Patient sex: M
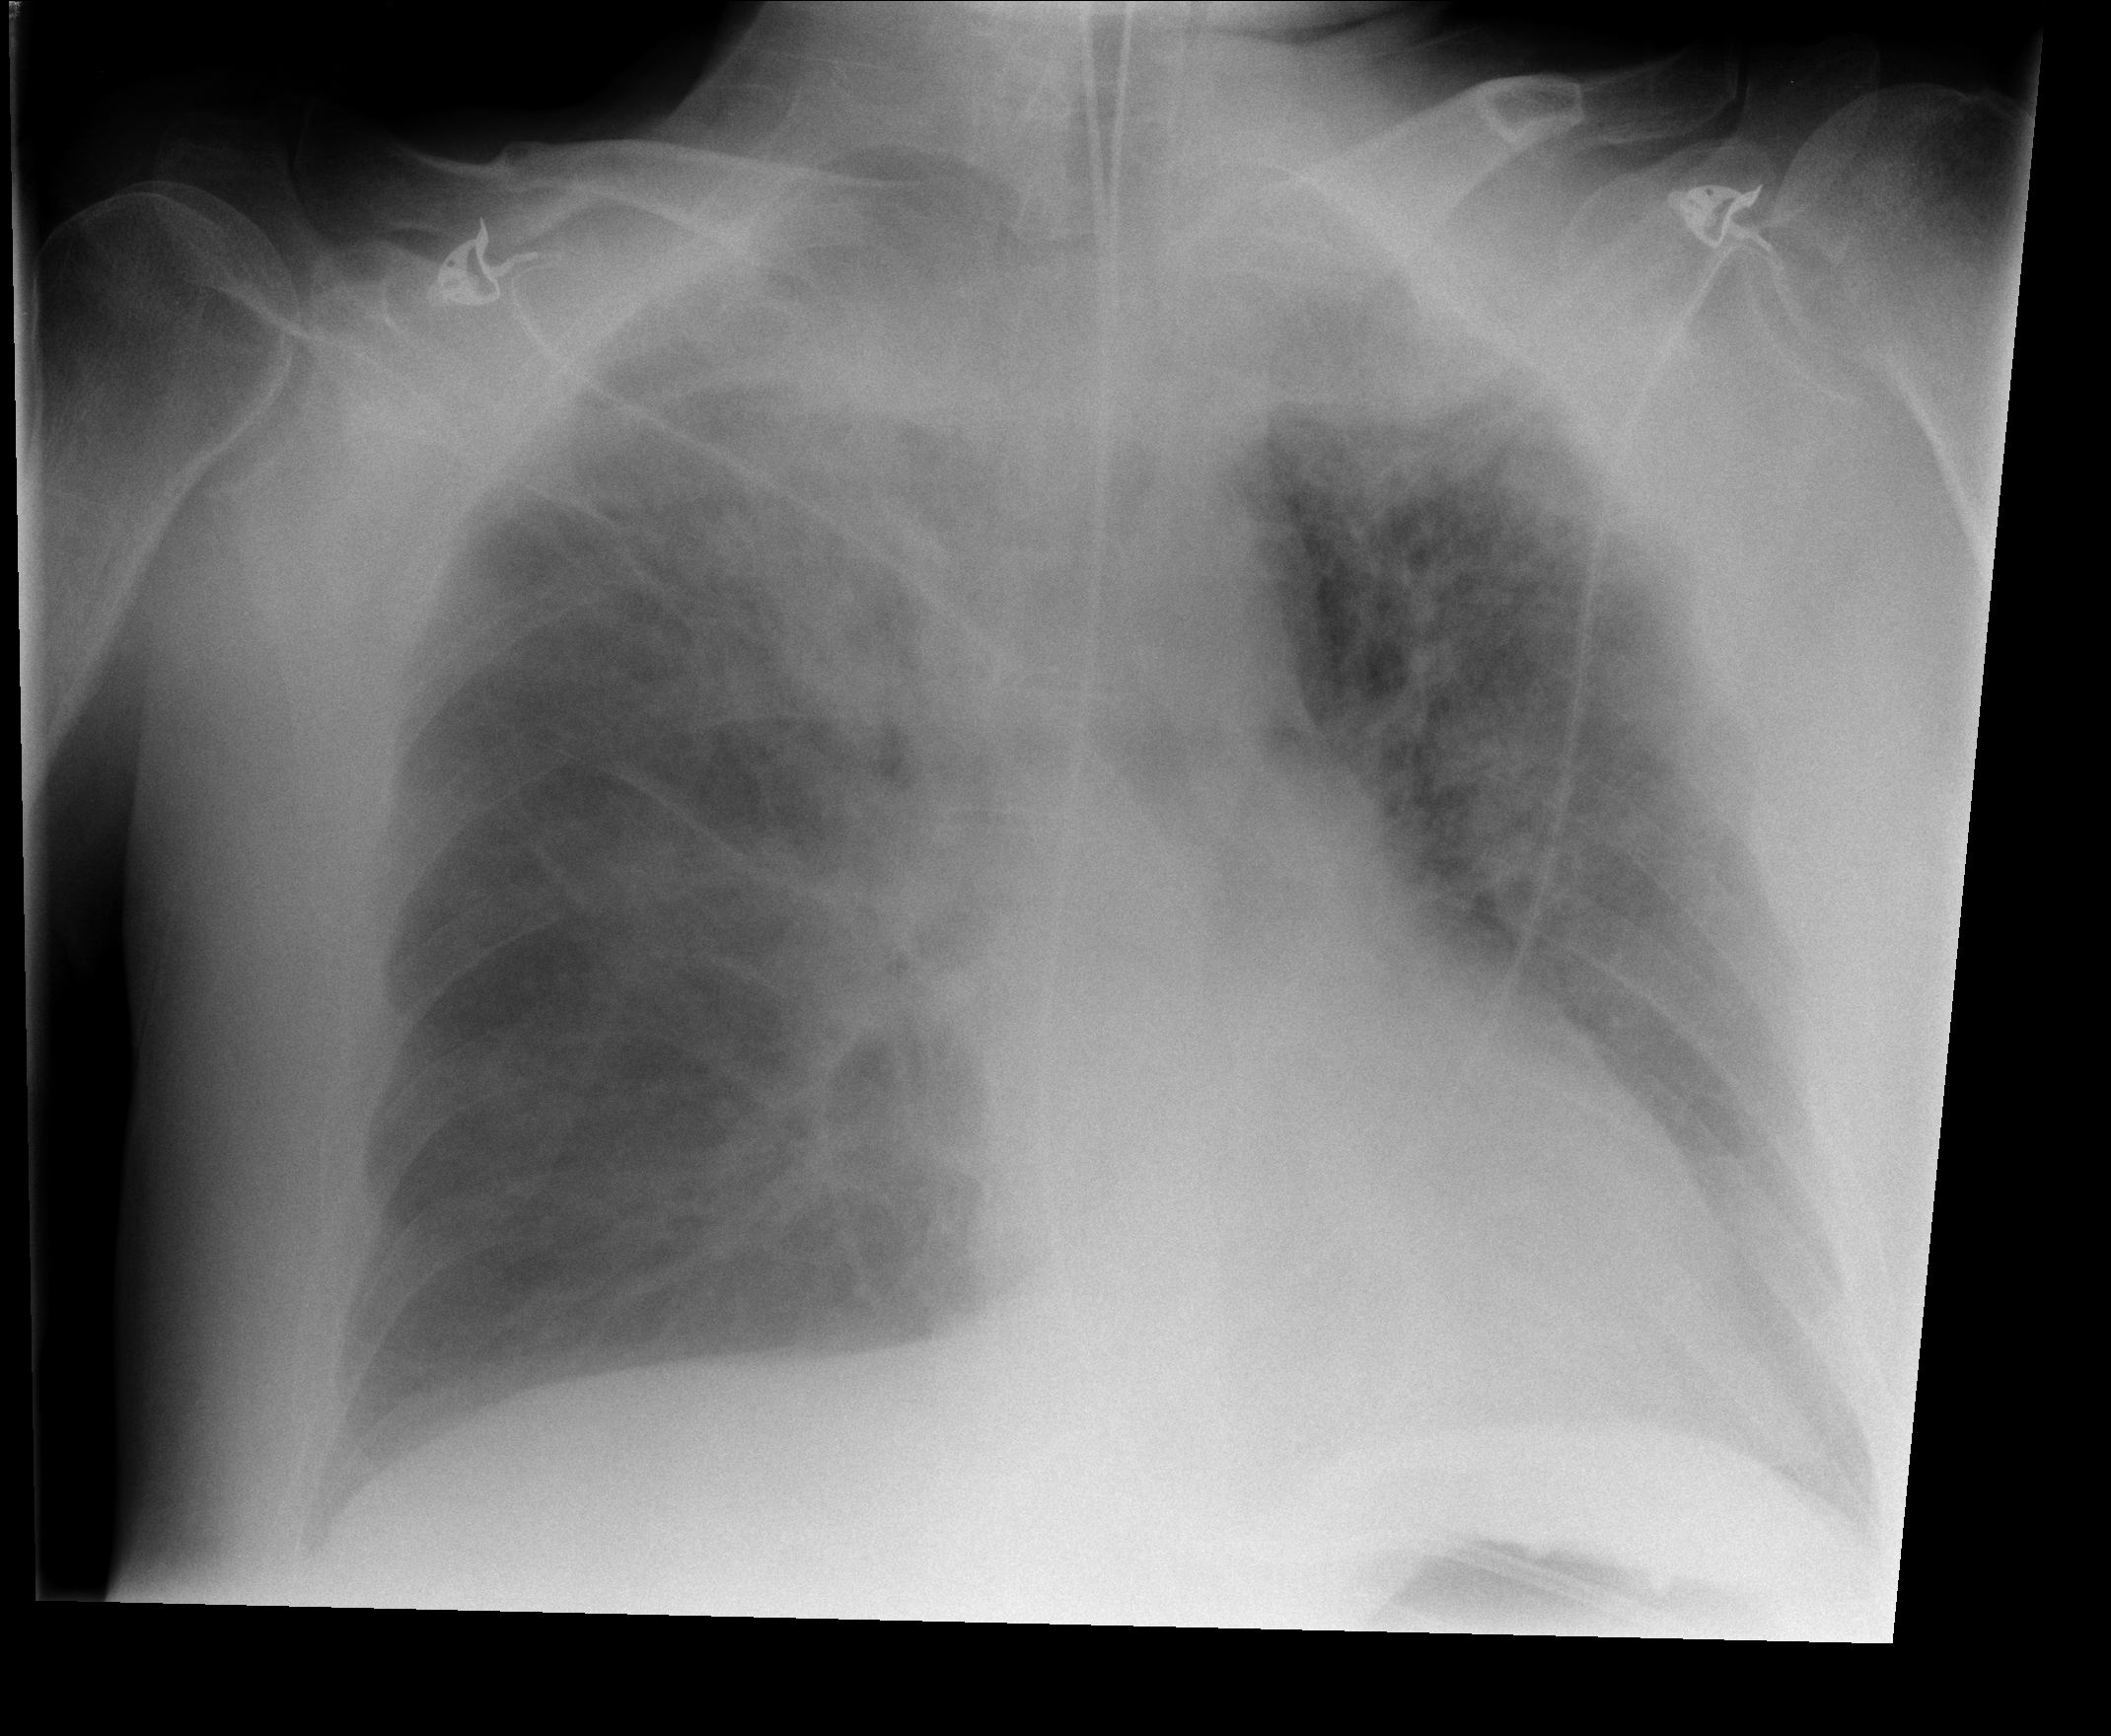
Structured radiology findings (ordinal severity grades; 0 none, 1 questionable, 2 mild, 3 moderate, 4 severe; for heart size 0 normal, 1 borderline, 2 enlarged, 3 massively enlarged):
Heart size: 0
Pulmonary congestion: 0
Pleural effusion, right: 2
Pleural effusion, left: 2
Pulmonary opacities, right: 3
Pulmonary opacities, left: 3
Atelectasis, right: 2
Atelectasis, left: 2